Field crop: maize
Growth stage: 2
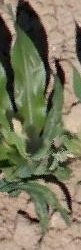
Species: maize